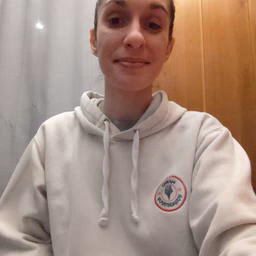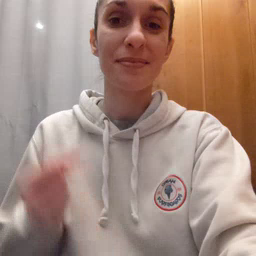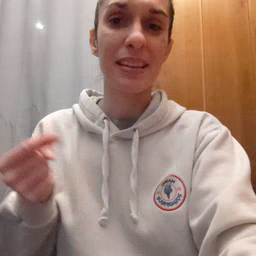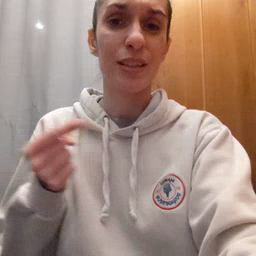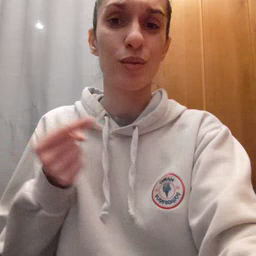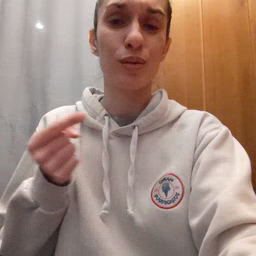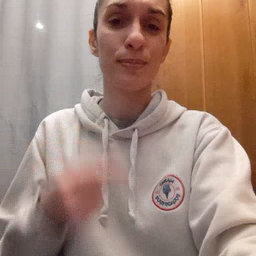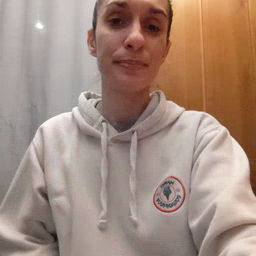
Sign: owie